Question: I am using materialize css for my new project. I have a simple mock up of the page I have in mind. This is what I would like to have. The navbar above and a side panel shouldn't hide.

I have tried changing the css of materialize to get a side navbar, but to no avail. I changed the
'''
@media only screen and (max-width: 992px) {
.side-nav.fixed {
-webkit-transform: translateX(-105%);
transform: translateX(-105%);
}
'''
to
'''
@media only screen and (max-width: 2000px) {
.side-nav.fixed {
-webkit-transform: translateX(-105%);
transform: translateX(-105%);
}
'''
I also tried to change the .js file, but it also didnt work. I have decreased the size of normal navbar over-riding the 'line-height' property of nav. Is it possible to have to navbars together ? If not, how may I be able to get a side panel. I only need the side panel to show 4 icons, which will have tooltip and on clicking would load up a modal. I tried using grid mechanism of materializecss but wasn't able t get what I want.
Any help would be much appreciated.
Thanks.
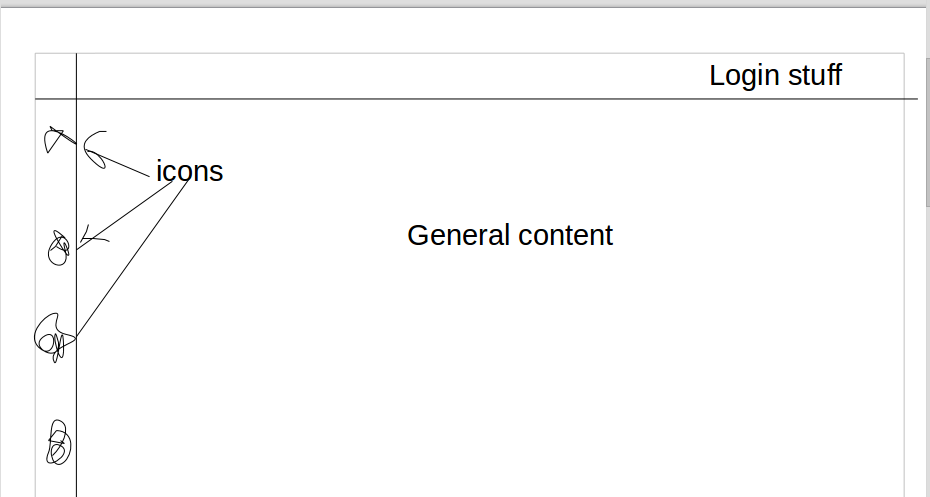
Answer: Have you tried using a top navbar along with a fixed sidebar? You could then style the width of the sidebar to get the size you want.
'''
<header>
<nav class="top-nav">
<div class="nav-wrapper">
<ul class="right hide-on-med-and-down">
<li><a href="#">Log In</a></li>
<li><a href="#">Sign Up</a></li>
</ul>
</div>
</nav>
<ul style="width:120px; margin-top:65px;" class="side-nav fixed">
<li><a href="#">Icon 1</a></li>
<li><a href="#">Icon 2</a></li>
</ul>
</header>
'''